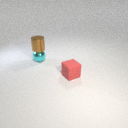
small cyan metal sphere to the left of small red rubber cube